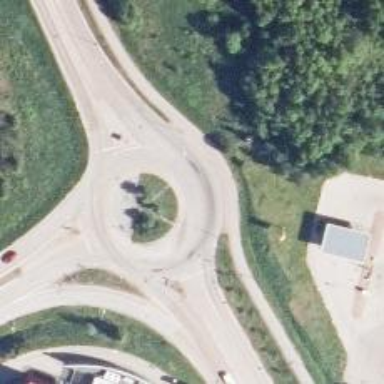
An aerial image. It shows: Roundabout on trunk road with asphalt surface.